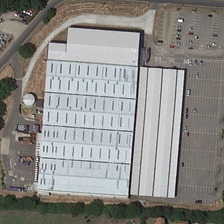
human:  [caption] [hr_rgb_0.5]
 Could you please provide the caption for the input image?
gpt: a large white building are near a parking lot with some cars in an industrial area .

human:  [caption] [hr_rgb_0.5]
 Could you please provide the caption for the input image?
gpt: a large white building are near a parking lot with some cars in an industrial area .

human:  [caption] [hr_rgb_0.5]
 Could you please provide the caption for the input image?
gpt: a large white building are near a parking lot with some cars in an industrial area .

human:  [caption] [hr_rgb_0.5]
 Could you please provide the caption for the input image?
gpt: a large white building are near a parking lot with some cars in an industrial area .

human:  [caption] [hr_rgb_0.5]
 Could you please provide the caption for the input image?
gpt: a large white building are near a parking lot with some cars in an industrial area .